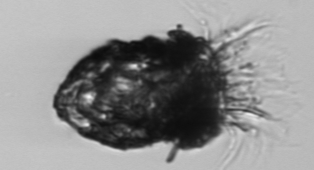
Label: Stenosemella_pacifica